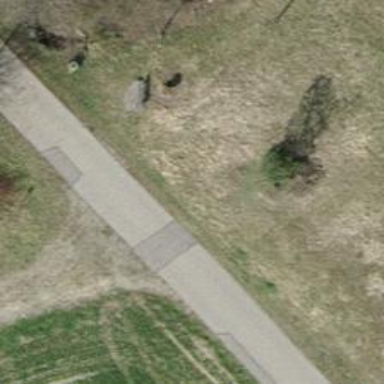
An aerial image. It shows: Asphalt cycleway.